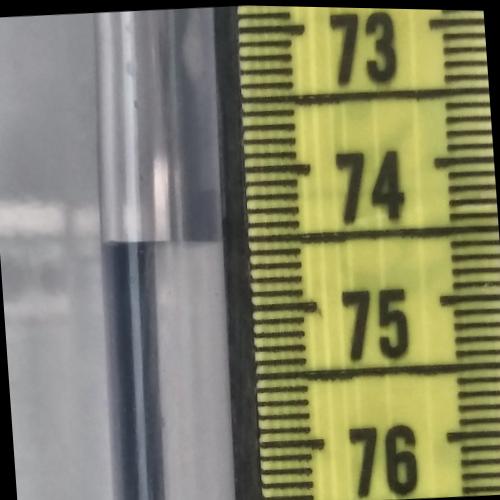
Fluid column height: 74.5 cm